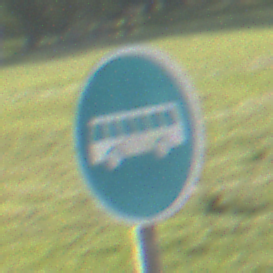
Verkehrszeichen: Busssonderstreifen
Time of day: MorningAfternoon
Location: Outdoor (Nature)
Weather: PartlyCloudy
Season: NotSpecified
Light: Natural